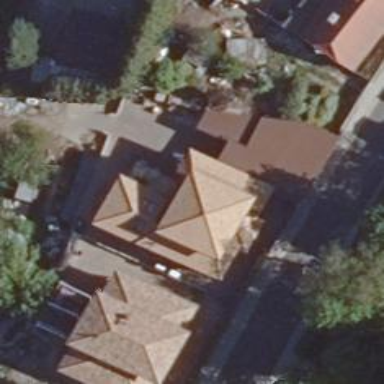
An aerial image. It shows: Part of building.